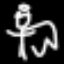
Label: angel